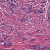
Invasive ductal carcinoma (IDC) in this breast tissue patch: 1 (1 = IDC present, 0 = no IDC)